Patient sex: F
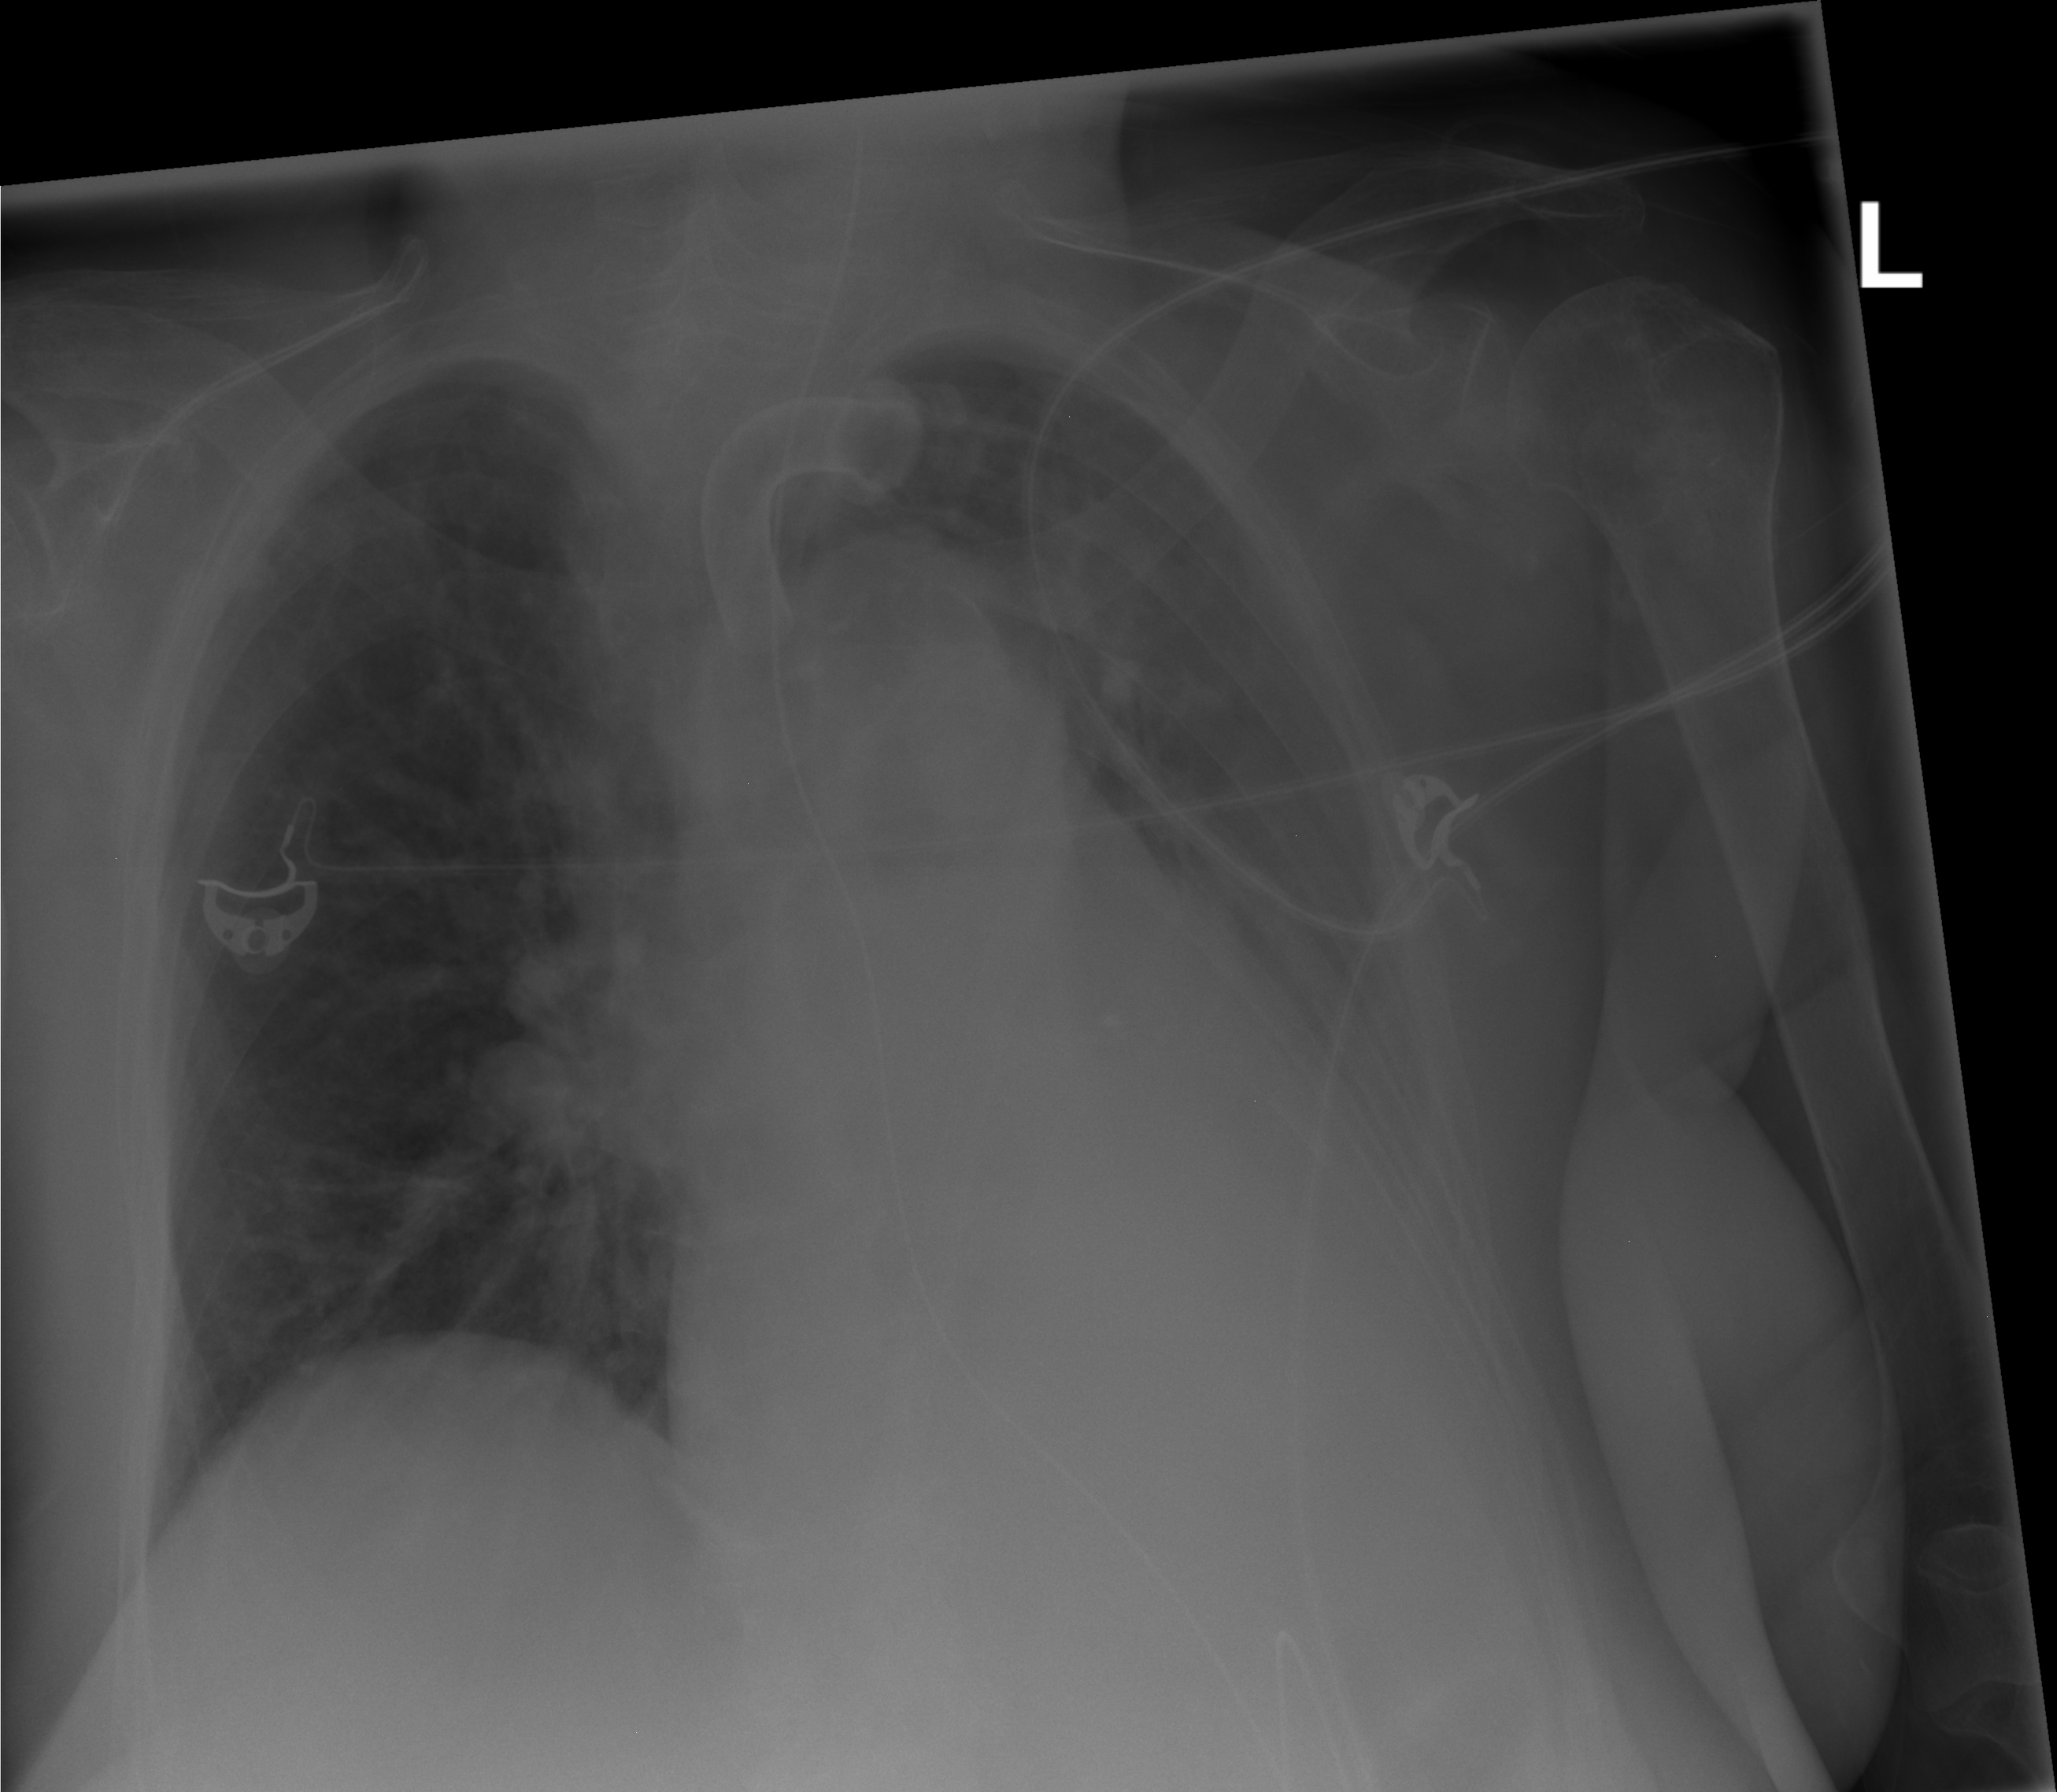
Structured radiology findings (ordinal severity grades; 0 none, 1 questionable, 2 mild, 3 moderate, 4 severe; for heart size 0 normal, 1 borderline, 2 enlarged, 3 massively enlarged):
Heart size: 1
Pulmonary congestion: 2
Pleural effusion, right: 0
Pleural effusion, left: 2
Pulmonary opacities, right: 0
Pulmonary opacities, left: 0
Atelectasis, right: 0
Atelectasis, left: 0